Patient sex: M
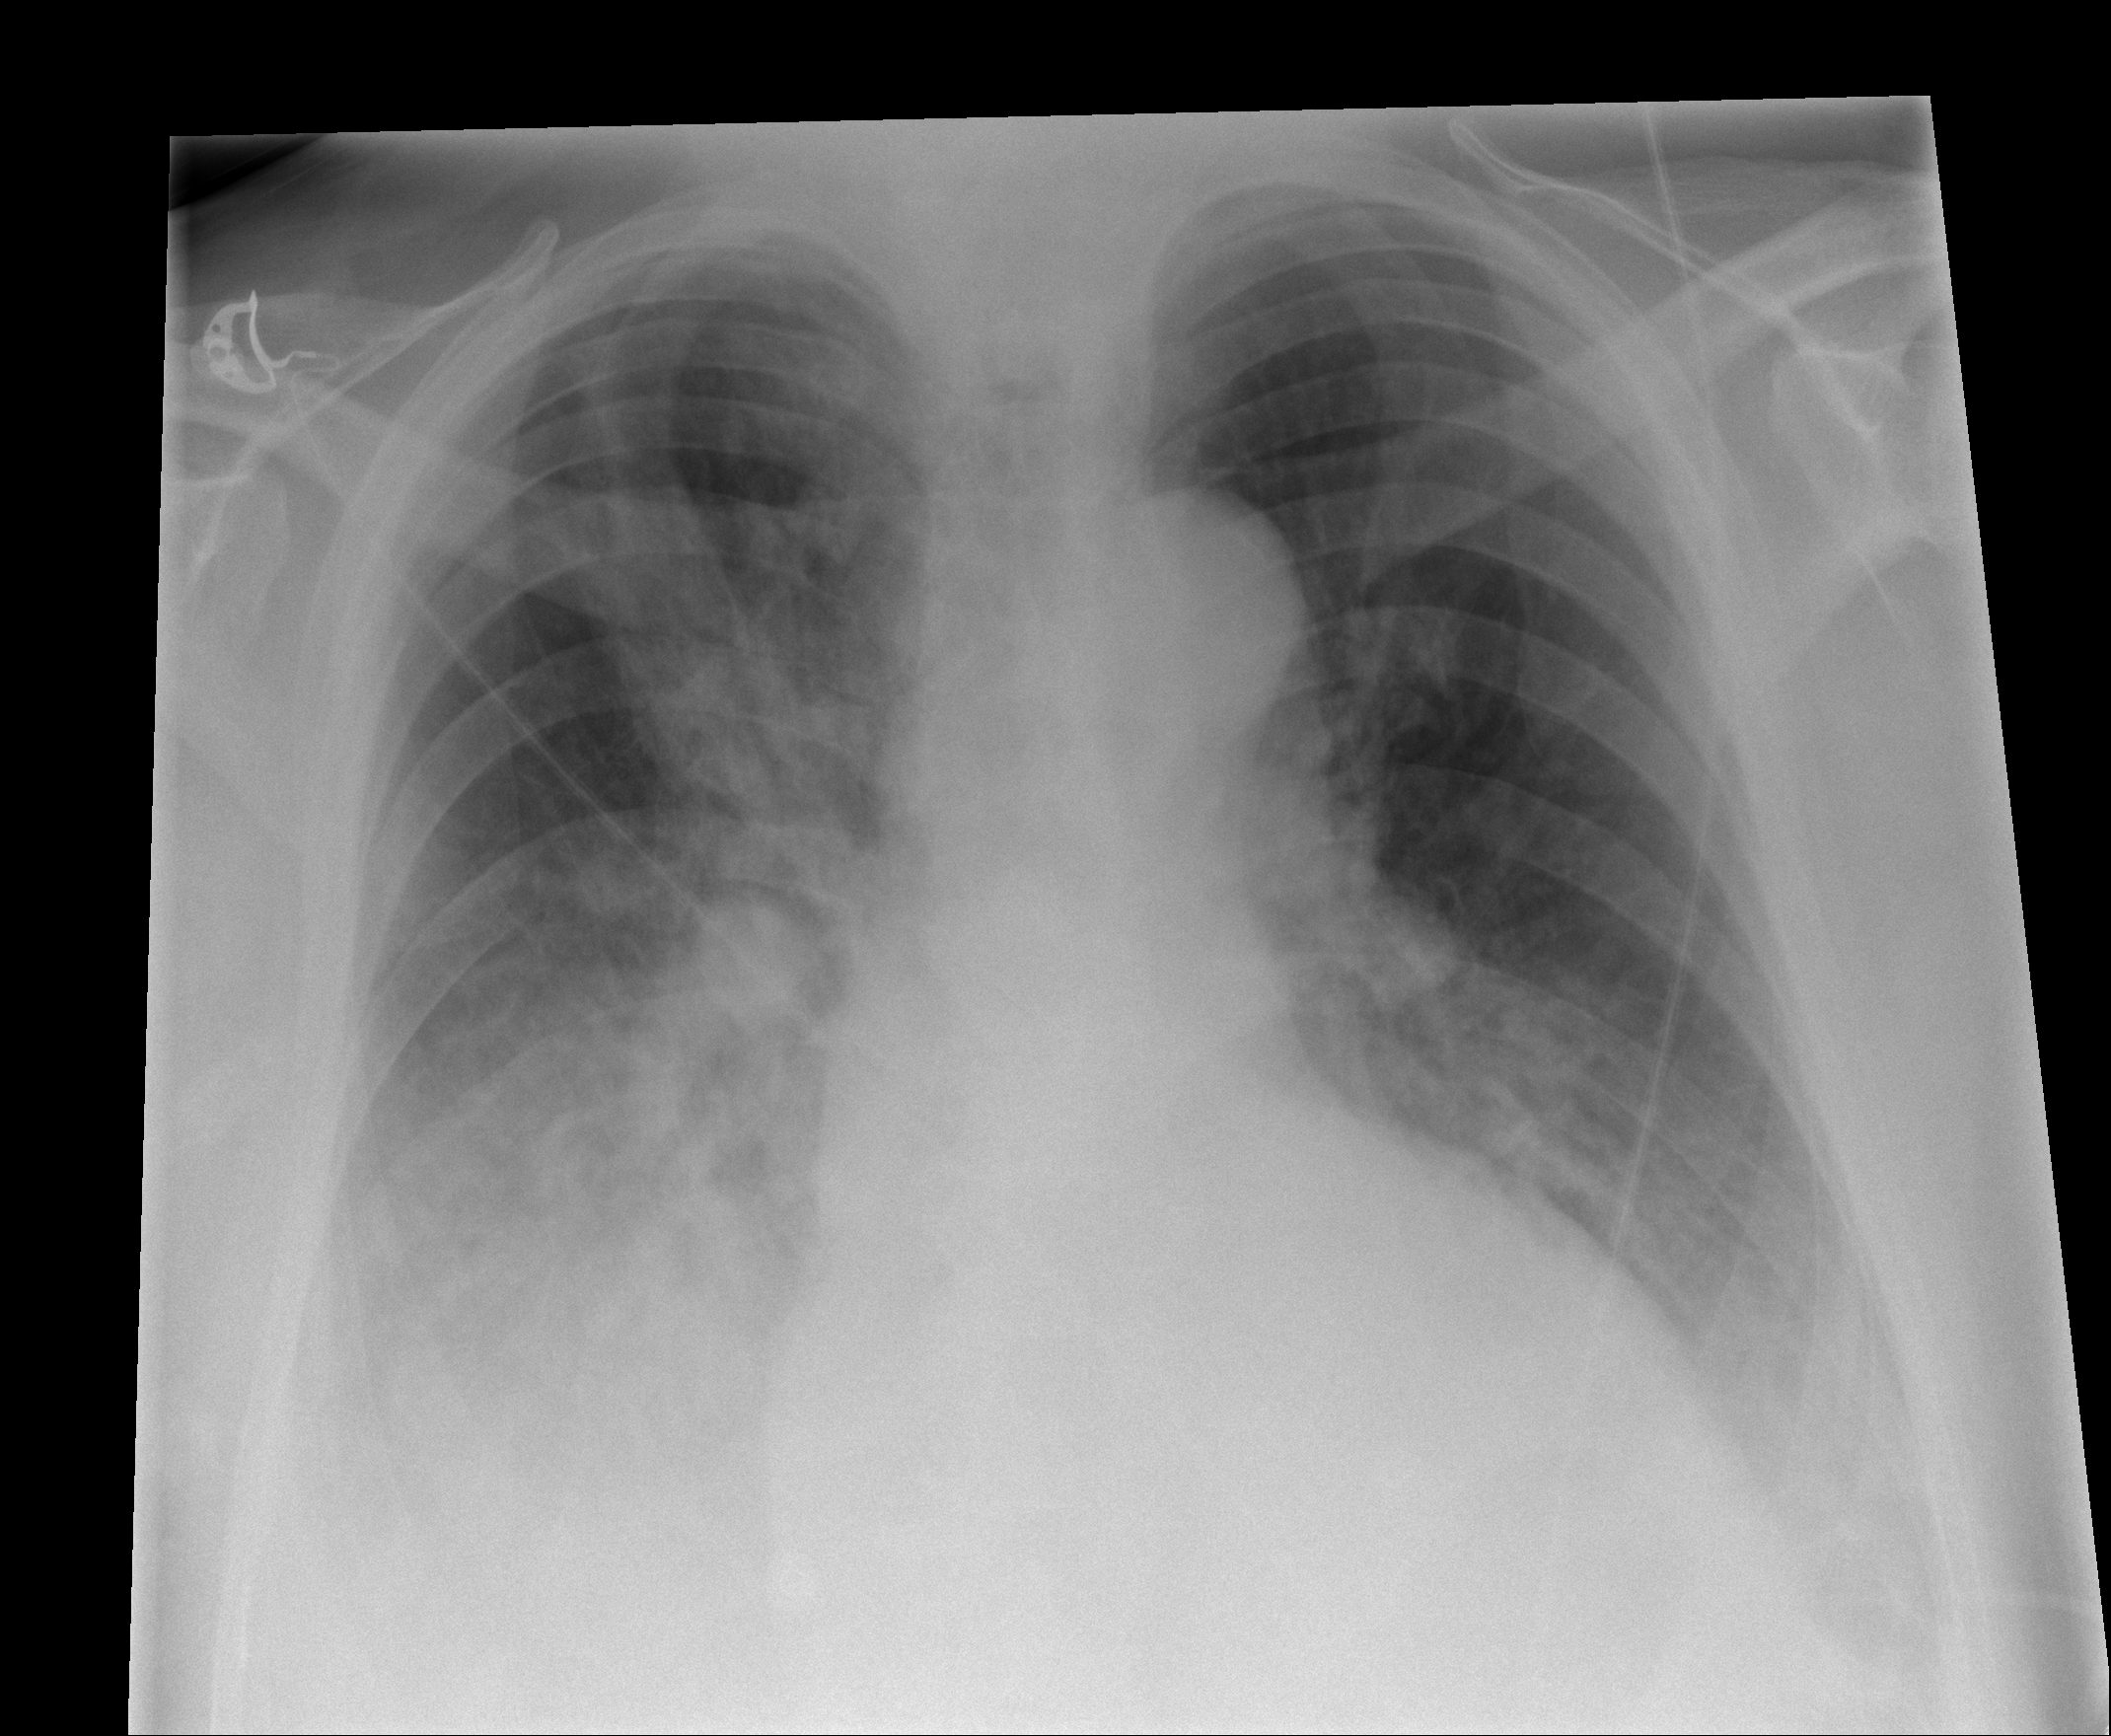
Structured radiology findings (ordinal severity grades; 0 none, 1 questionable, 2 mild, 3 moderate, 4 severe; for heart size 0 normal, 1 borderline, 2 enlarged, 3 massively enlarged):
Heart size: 2
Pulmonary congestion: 2
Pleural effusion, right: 3
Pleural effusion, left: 2
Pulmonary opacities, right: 3
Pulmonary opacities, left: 2
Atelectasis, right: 2
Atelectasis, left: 2